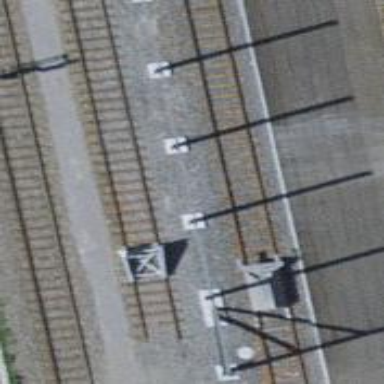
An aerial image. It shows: Railway yard with electrified contact lines.